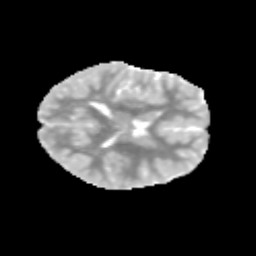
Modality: MD
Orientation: axial
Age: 8
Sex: female
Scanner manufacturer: siemens
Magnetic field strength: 3 T
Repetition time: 3.8 s
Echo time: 0.07 s